Interaction volume radius: 10 \u00c5
Interaction volume height: 20 \u00c5
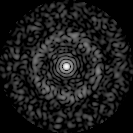
Disorder parameter: 0.8291